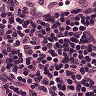
Metastatic tissue present: no